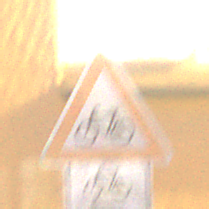
Verkehrszeichen: RadverkehrRechts
Zusatzzeichen unten: RichtungsangabeDurchPfeile9
Umgebung: Outdoor, Urban
Tageszeit: Night
Wetter: Clear
Licht: Artificial
Jahreszeit: NotSpecified
Kontrast: HighContrast